Field crop: maize
Growth stage: 1
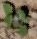
Species: chenopodium